Question: I'm using the bootstrap dropdown buttons for selectable dropdown with search input field: <URL>.
however in the example listed in the bootstrap components, I'm unable to select the dropdown option.
Ex:
how can i make the button dropdown selectable so as to be able to select any option from within.
Thanks for the help!!
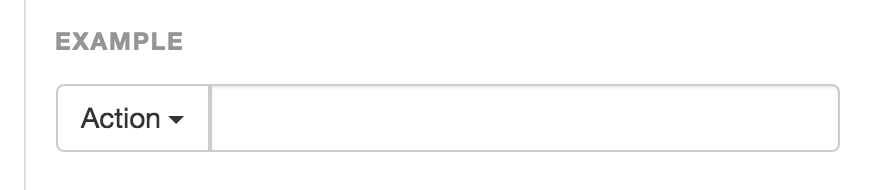
Answer: maybe you are trying to accomplish this
<URL>
there have a lot of options that you can use, like select more that 1 in a dropdown